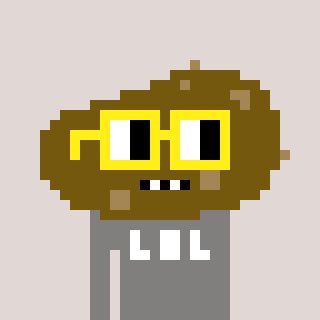
a pixel art character with square yellow glasses, a potato-shaped head and a bluegrey-colored body on a warm background